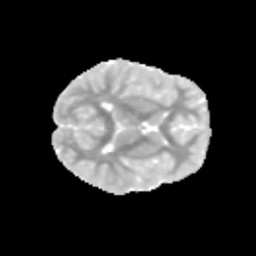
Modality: MD
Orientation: axial
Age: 10
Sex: male
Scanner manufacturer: siemens
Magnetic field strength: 3 T
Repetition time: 3.8 s
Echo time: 0.07 s